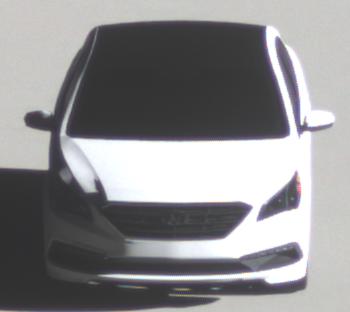
Make: Hyundai
Model: Sonata
Detailed model: Gen. 7
Model produced from: 2015
Model produced until: 2017
Doors: 4
Color: white
Road condition: dry road
Daytime: morning or afternoon
Contrast: high contrast